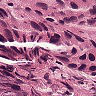
Metastatic tissue present: yes